Interaction volume radius: 5 \u00c5
Interaction volume height: 20 \u00c5
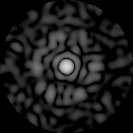
Disorder parameter: 0.8002